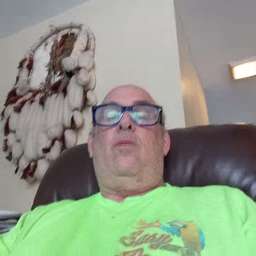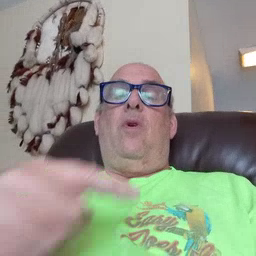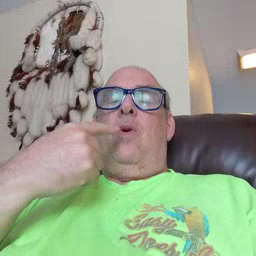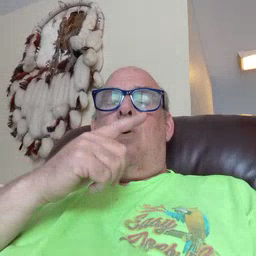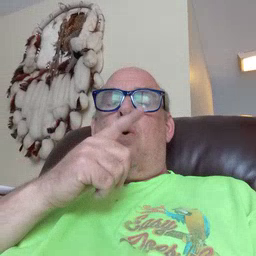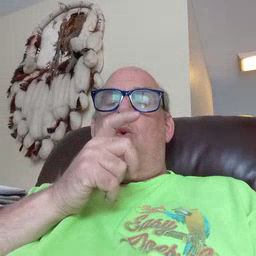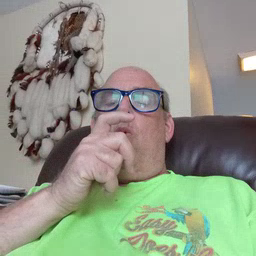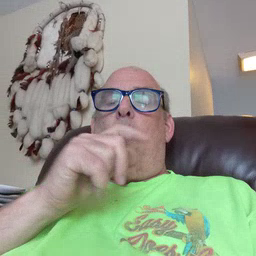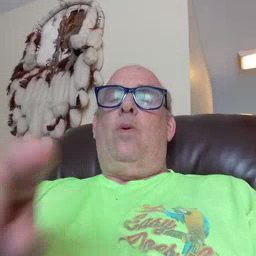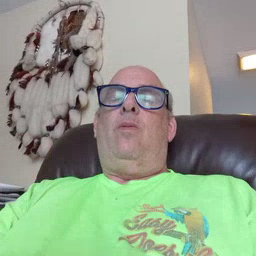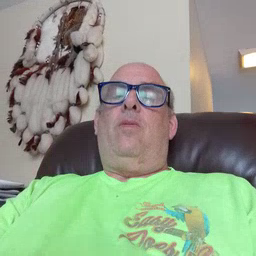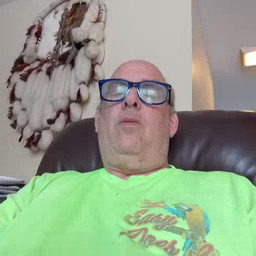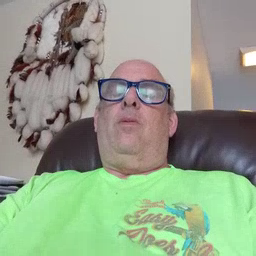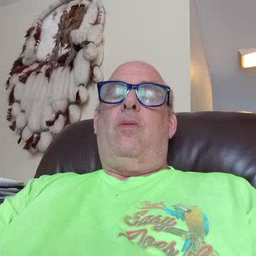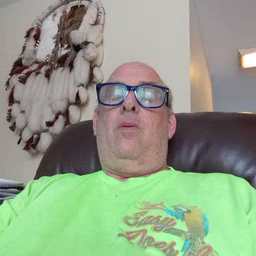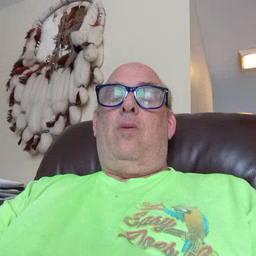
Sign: who